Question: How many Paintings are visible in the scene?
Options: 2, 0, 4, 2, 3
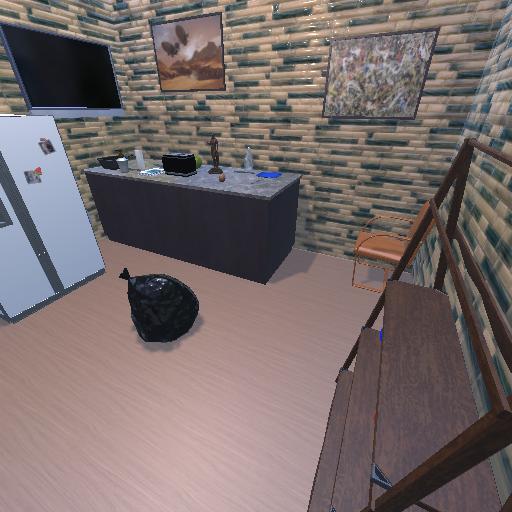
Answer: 2